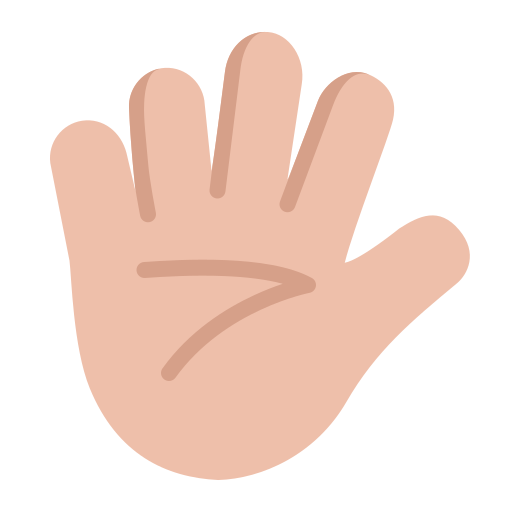
hand with fingers splayed flat  light